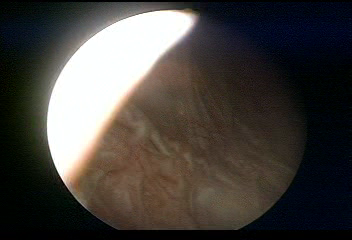
Modality: WLC
Class: Normal mucosa
Bladder cancer association: No